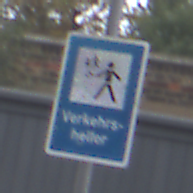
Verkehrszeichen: Verkehrshelfer
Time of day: MorningAfternoon
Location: Outdoor (Urban)
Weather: Overcast
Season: NotSpecified
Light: Natural